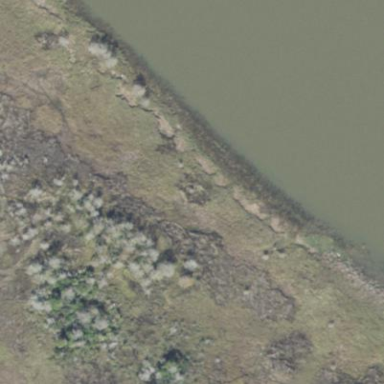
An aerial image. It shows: Swampy wetland area.